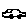
Label: car